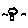
Label: tree